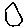
Label: hexagon